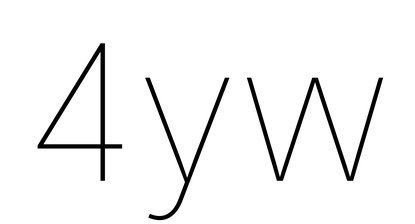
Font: Inter_Thin